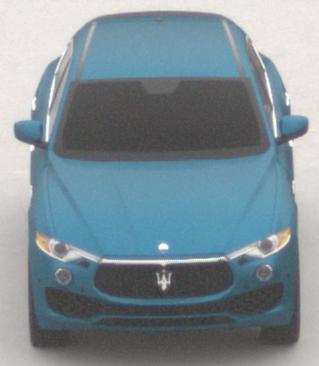
Make: Maserati
Model: Levante GT Hybrid
Detailed model: Levante
Model produced from: 2021/07
Model produced until: 2022/10
Doors: 4
Color: blue
Road condition: dry road
Daytime: morning or afternoon
Contrast: low contrast